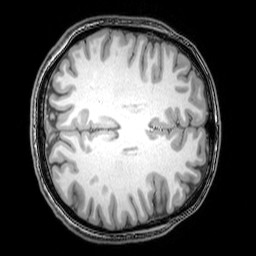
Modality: T1w
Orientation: axial
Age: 26
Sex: male
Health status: healthy
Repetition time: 0.081 s
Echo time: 0.037 s